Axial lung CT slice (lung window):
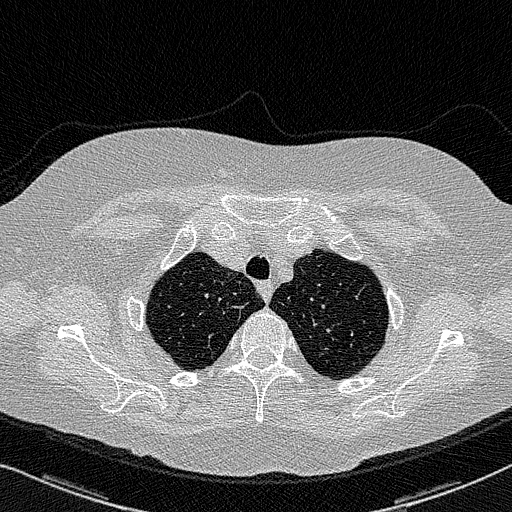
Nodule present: no